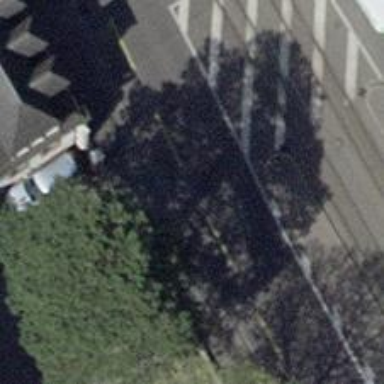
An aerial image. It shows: Kerb with raised edge.